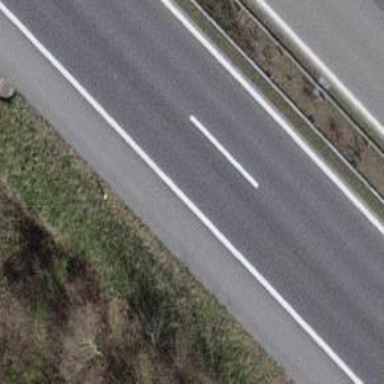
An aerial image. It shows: View of motorway.